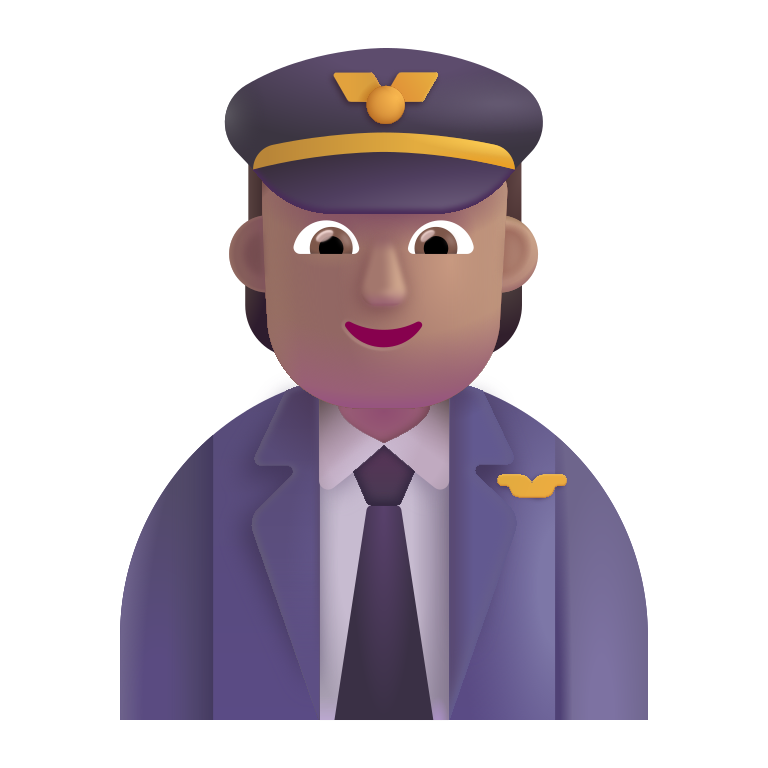
pilot color